Question: I want to get the text between the html tags using HtmlAgilityPack, I know its kind of basic but I need to check and fully understands how the library works.
here is the simple code:
'''
{
class Program
{
static void Main(string[] args)
{
HtmlWeb htmlWeb = new HtmlWeb();
HtmlDocument htmlDocument = htmlWeb.Load("http://192.168.1.177/");
Console.WriteLine();// write the html
Console.ReadLine();
}
}
'''
}
this my page content coming from remote sensors :

i want my output to be:
analog input 0 is 213
analog input 1 is 201
analog input 2 is 206
analog input 3 is 214
analog input 4 is 223
analog input 5 is 240
without the html and /html tags
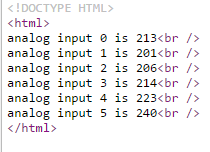
Answer: '''
htmlDocument.DocumentNode.InnerText
'''
- 'DocumentNode'- 'InnerText''HtmlNode''DocumentNode''HtmlNode'